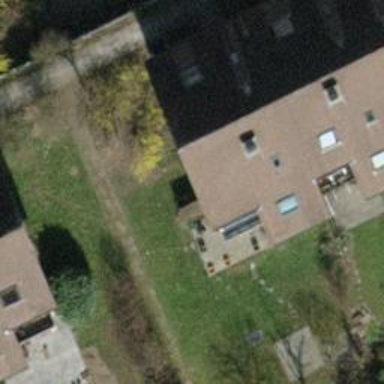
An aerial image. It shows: Terrace building.